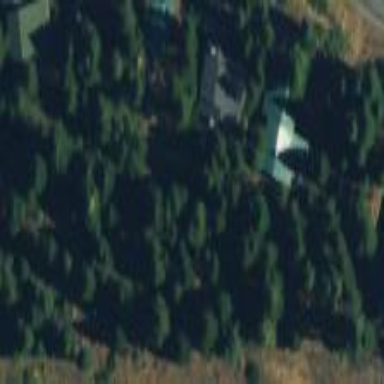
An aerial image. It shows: Forest with evergreen needle-leaved trees.